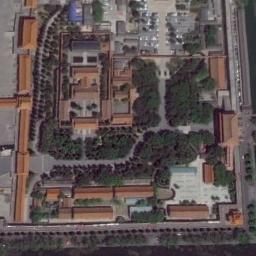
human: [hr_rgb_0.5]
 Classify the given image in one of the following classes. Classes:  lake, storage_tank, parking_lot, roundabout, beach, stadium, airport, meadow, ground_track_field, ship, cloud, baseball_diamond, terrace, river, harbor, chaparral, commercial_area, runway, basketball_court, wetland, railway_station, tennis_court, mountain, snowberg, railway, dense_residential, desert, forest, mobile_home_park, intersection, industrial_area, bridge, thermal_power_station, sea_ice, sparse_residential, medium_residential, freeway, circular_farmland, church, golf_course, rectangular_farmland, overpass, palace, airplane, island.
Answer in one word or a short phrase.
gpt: palace